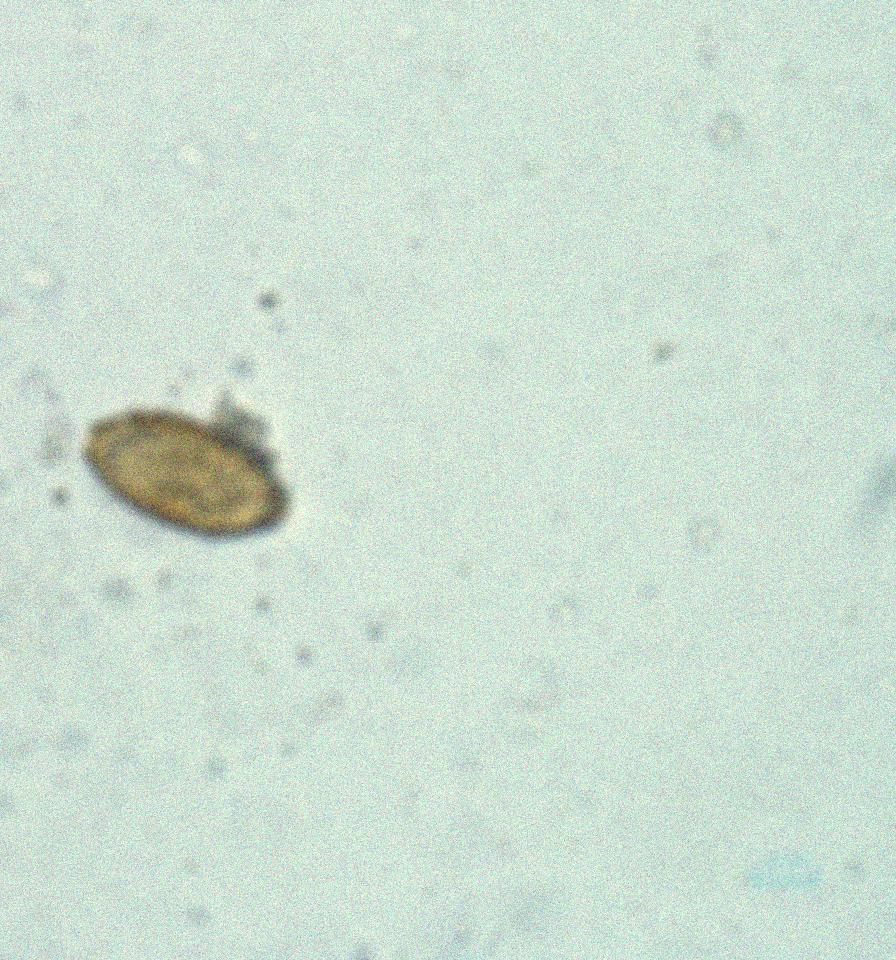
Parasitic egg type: Trichuris trichiura